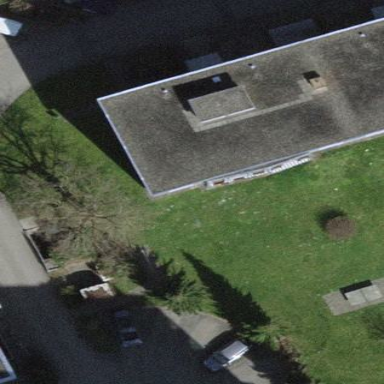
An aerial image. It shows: View of apartment building.